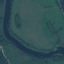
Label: River